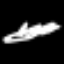
Label: airplane